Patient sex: M
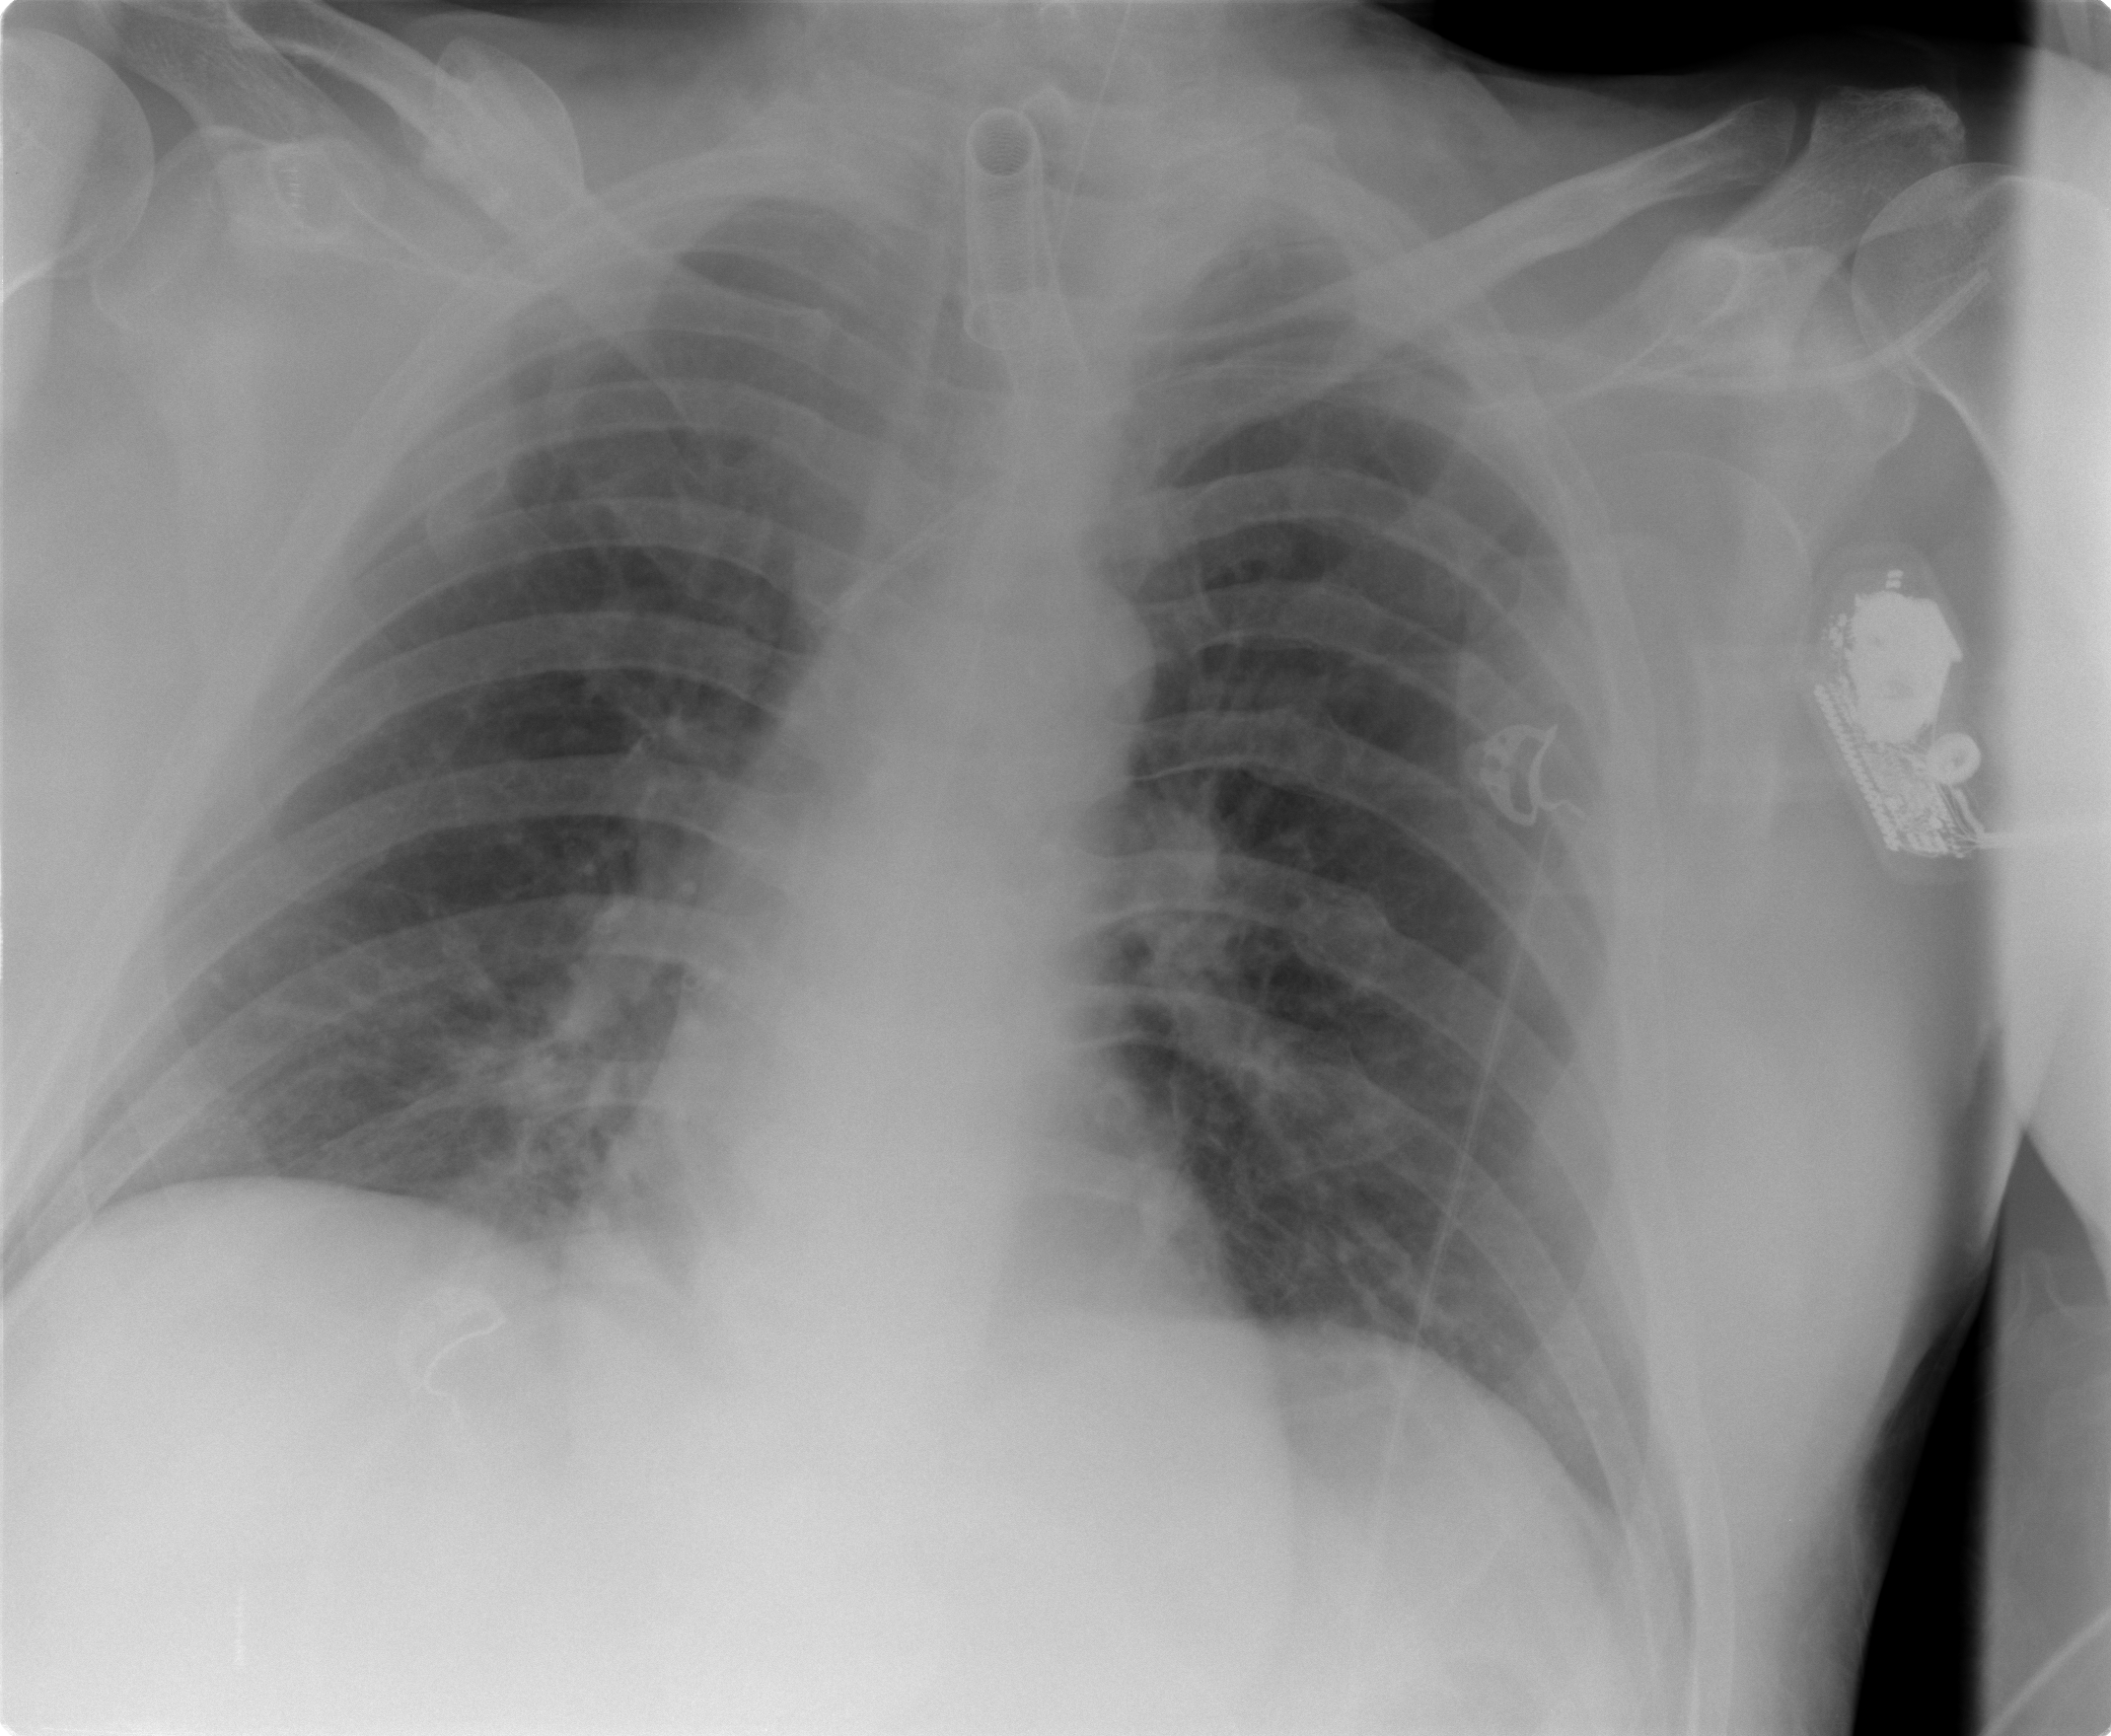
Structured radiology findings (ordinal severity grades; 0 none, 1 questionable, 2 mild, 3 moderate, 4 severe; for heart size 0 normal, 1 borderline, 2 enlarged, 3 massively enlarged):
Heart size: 0
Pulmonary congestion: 2
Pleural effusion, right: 0
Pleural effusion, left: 0
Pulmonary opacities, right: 2
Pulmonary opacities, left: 0
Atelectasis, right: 2
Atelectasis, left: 0